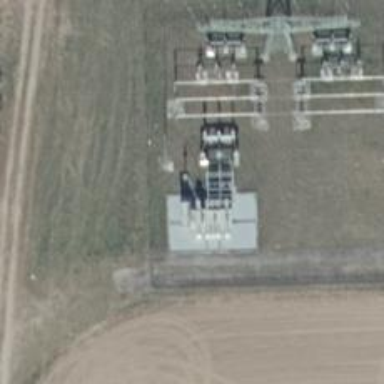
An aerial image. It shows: Power line with three cables.